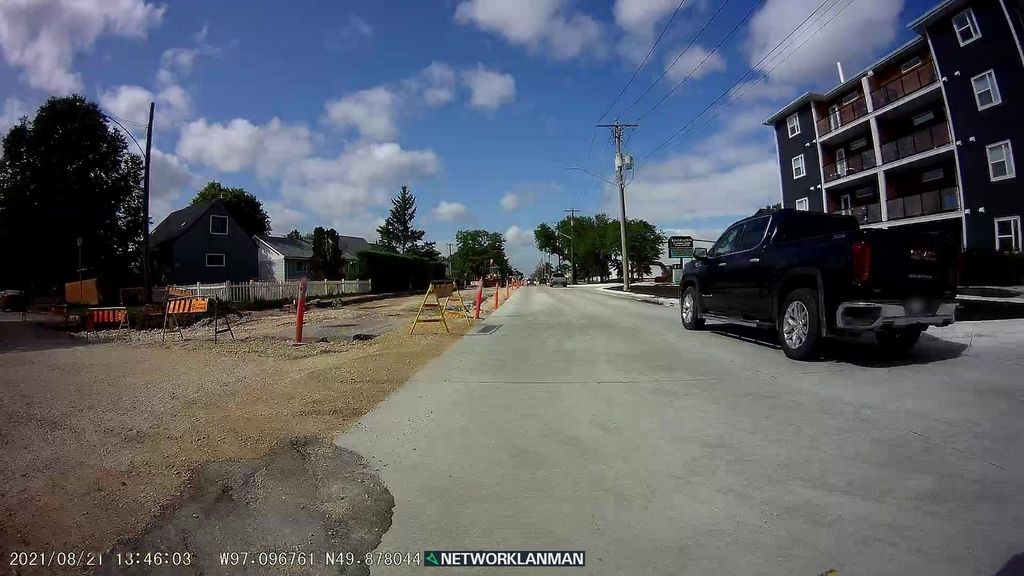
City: winnipeg